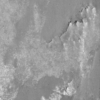
Label: not_dusty